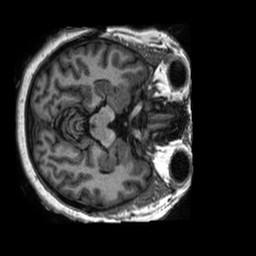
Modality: T1w
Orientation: axial
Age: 58
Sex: female
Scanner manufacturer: philips
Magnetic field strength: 1.5 T
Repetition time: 0.008334 s
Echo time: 0.003823 s